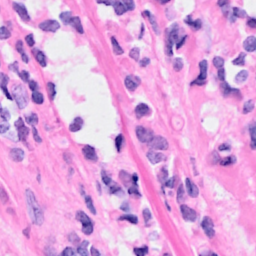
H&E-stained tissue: Breast